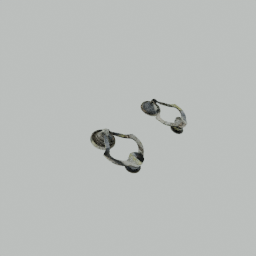
Label: mechanical